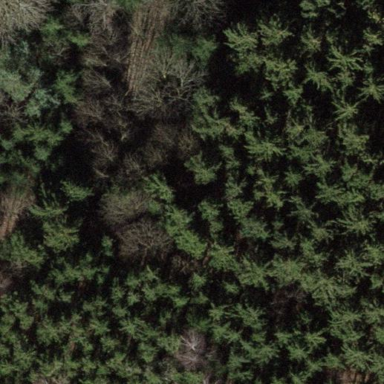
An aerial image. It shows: Forest area.